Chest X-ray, PA view. Patient: 23 years old, sex F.
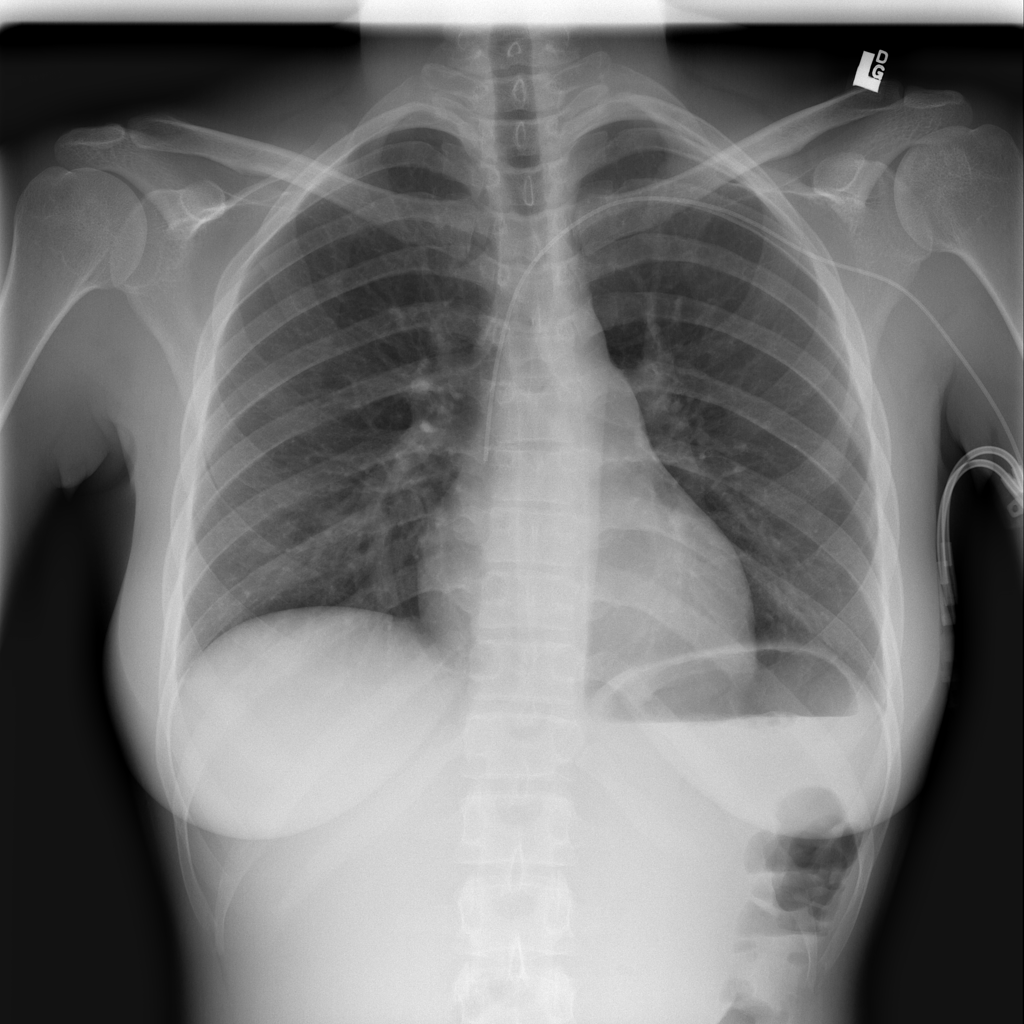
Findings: No Finding